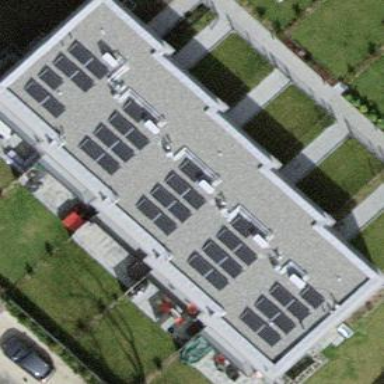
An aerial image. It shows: Terrace building.